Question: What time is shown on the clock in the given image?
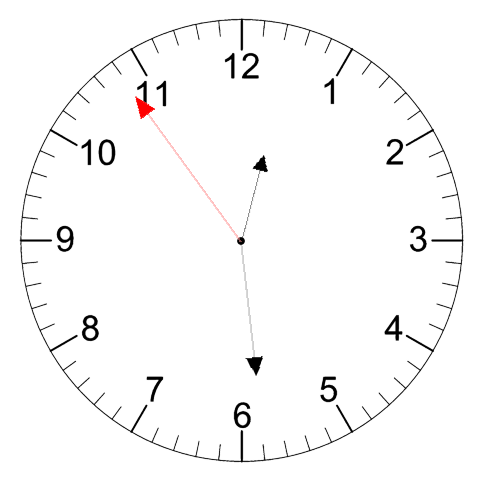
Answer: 12:28:54